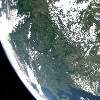
Label: land